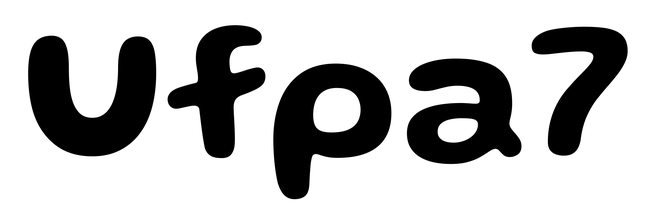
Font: Gluten_SemiBold